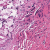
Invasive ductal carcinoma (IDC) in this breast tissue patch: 0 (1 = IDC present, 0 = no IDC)